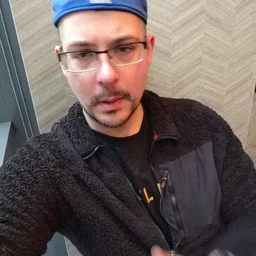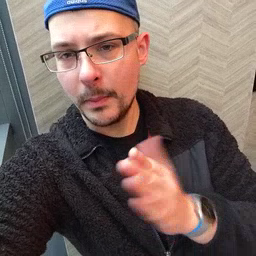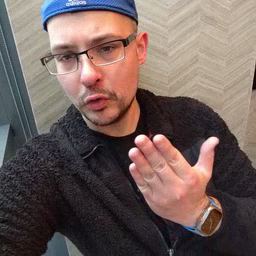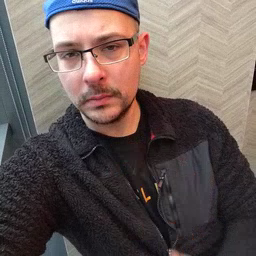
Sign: book